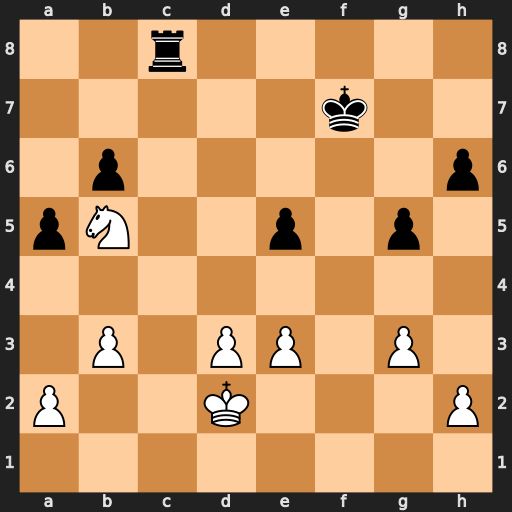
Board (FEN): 2r5/5k2/1p5p/pN2p1p1/8/1P1PP1P1/P2K3P/8
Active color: w
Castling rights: -
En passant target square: -
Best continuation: Nd6+ Ke6 Nxc8